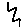
Label: zigzag